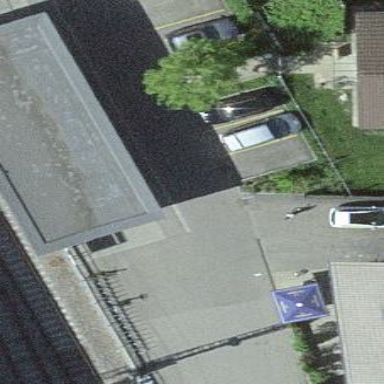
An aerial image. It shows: Bicycle parking facility.